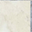
Piece: xx